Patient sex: F
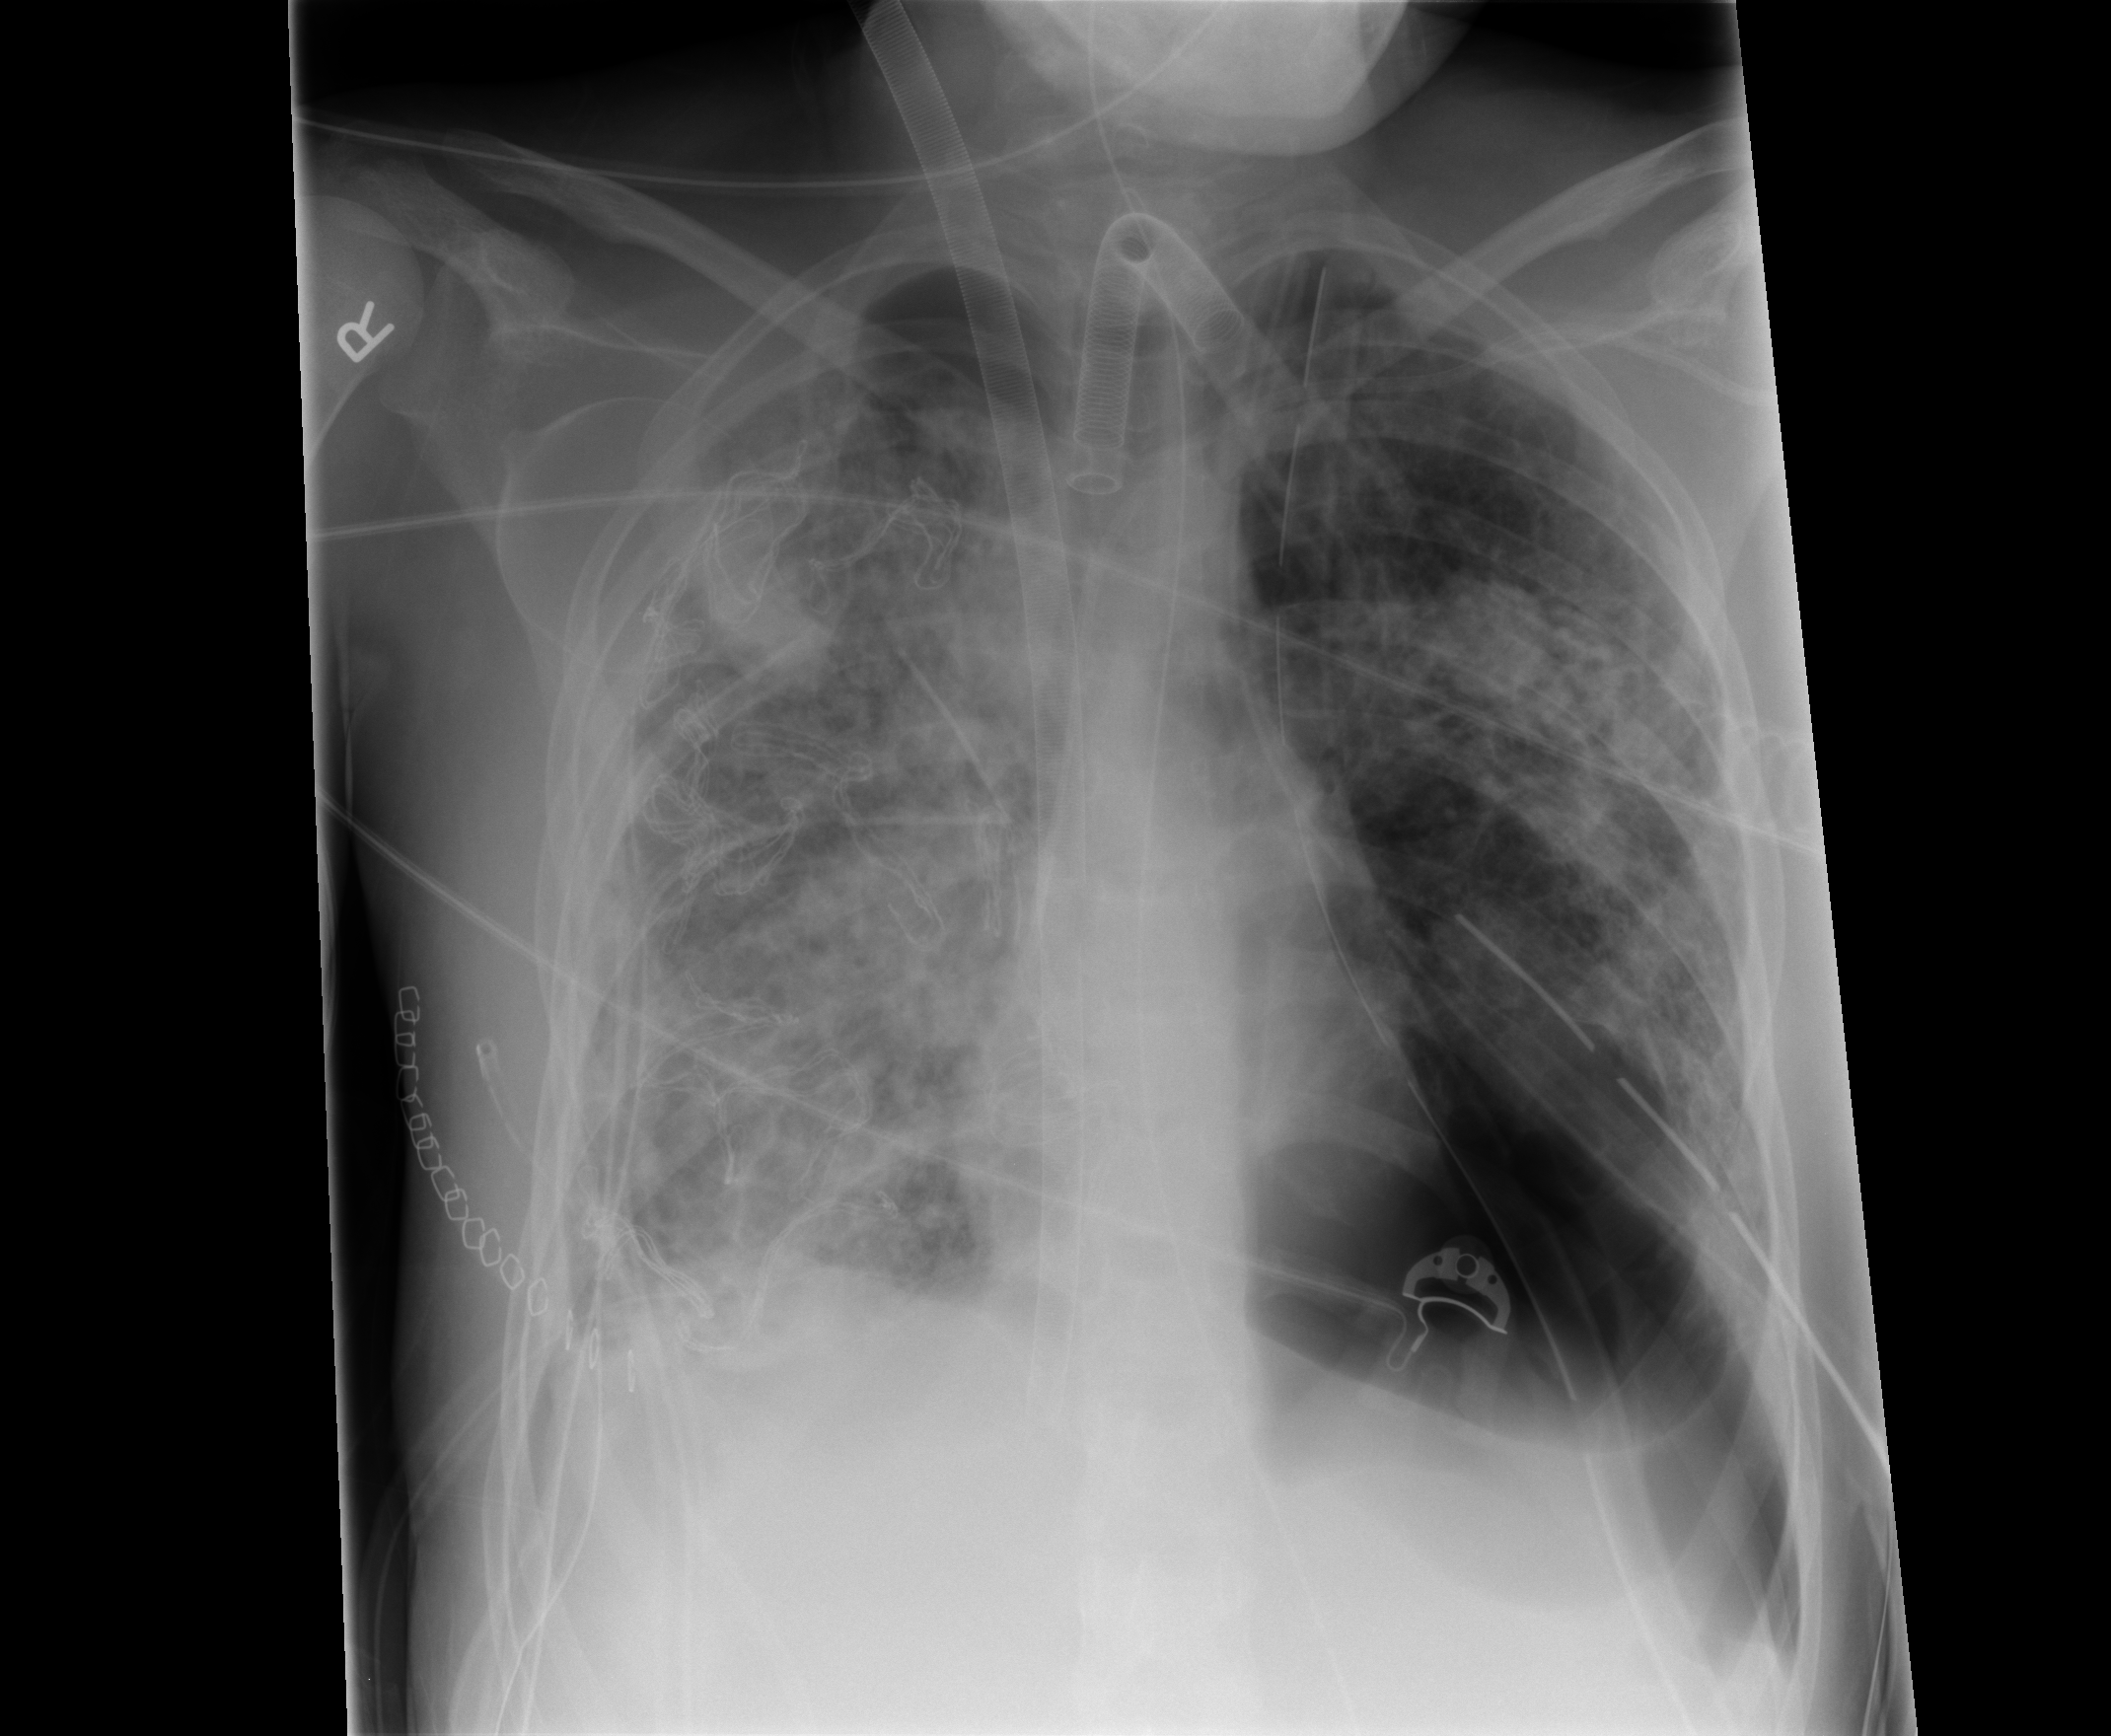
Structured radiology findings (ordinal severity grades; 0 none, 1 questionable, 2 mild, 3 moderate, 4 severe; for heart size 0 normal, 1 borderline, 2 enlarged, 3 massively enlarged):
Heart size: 0
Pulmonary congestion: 3
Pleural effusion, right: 1
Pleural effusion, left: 0
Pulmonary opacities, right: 4
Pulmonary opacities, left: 3
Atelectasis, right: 3
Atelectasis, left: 2